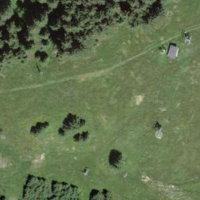
EUNIS habitat code: 25
Species observed at this site:
Anthus trivialis